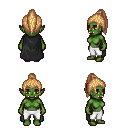
a pixel art fantasy rpg character, female body template, orc, green skin, black cape, white pants, light blonde long topknot hairstyle, four views (front, back, left, right), 2x2 character sprite sheet, small pixel art, hard edges, no anti-aliasing